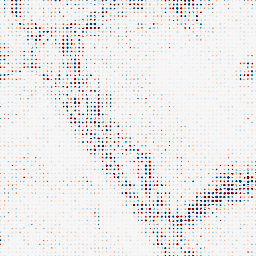
Category: wavelet
Decomposition family: wavelet_reverse_biorthogonal
Decomposition parameters: wavelet: rbio3.5
level: 3
Upsampling method: sinc_blackman
Upsampling parameters: scale: 8
kernel_size: 4
Upsampling scale: 8